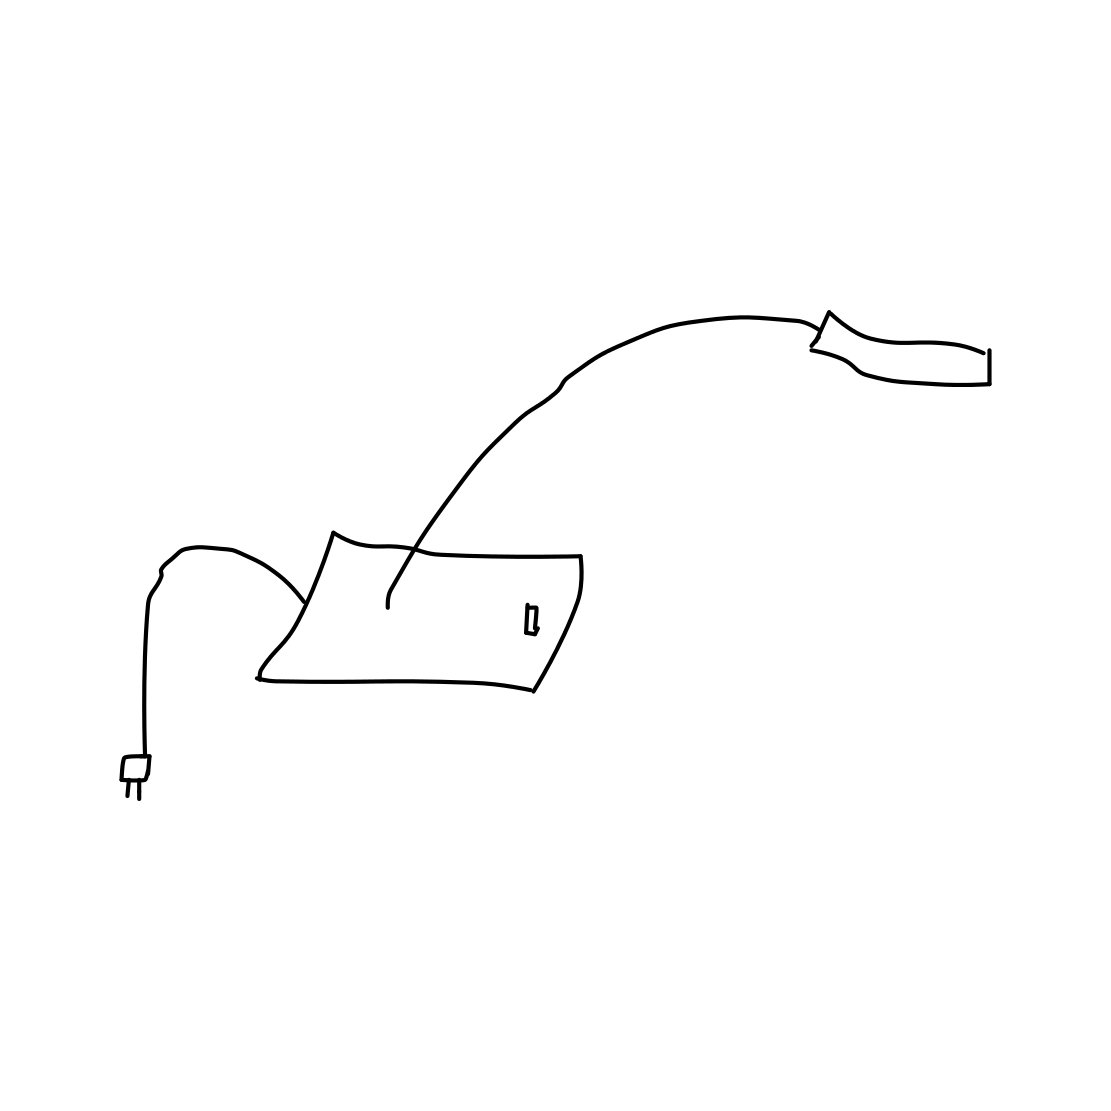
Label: tablelamp